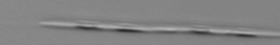
Label: Pseudo-nitzschia